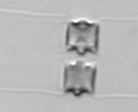
Label: Chaetoceros_didymus